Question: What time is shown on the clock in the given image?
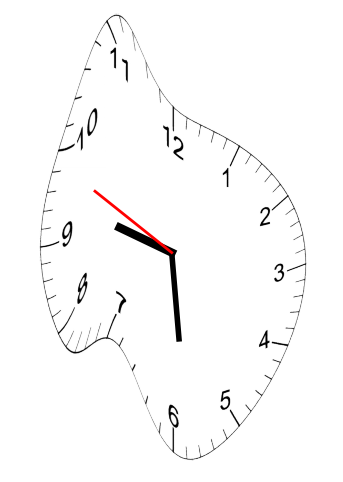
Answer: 09:28:49